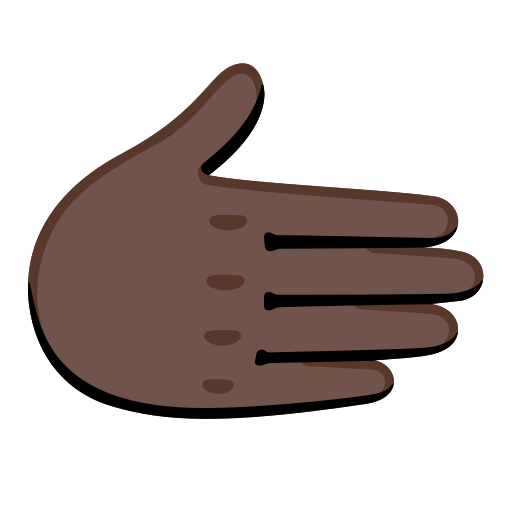
Emoji: 🫱🏿